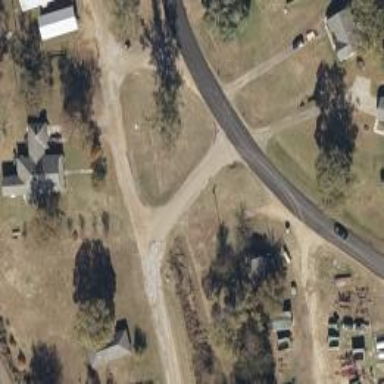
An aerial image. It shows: Unclassified road.